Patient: sex F, age 54
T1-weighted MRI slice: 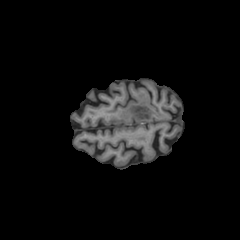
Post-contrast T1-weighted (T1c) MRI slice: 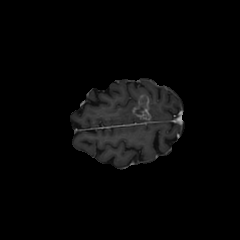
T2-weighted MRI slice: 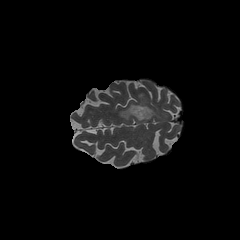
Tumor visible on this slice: yes
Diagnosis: Glioblastoma, IDH-wildtype
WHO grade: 4